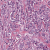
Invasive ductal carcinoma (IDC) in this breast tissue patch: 1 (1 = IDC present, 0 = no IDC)